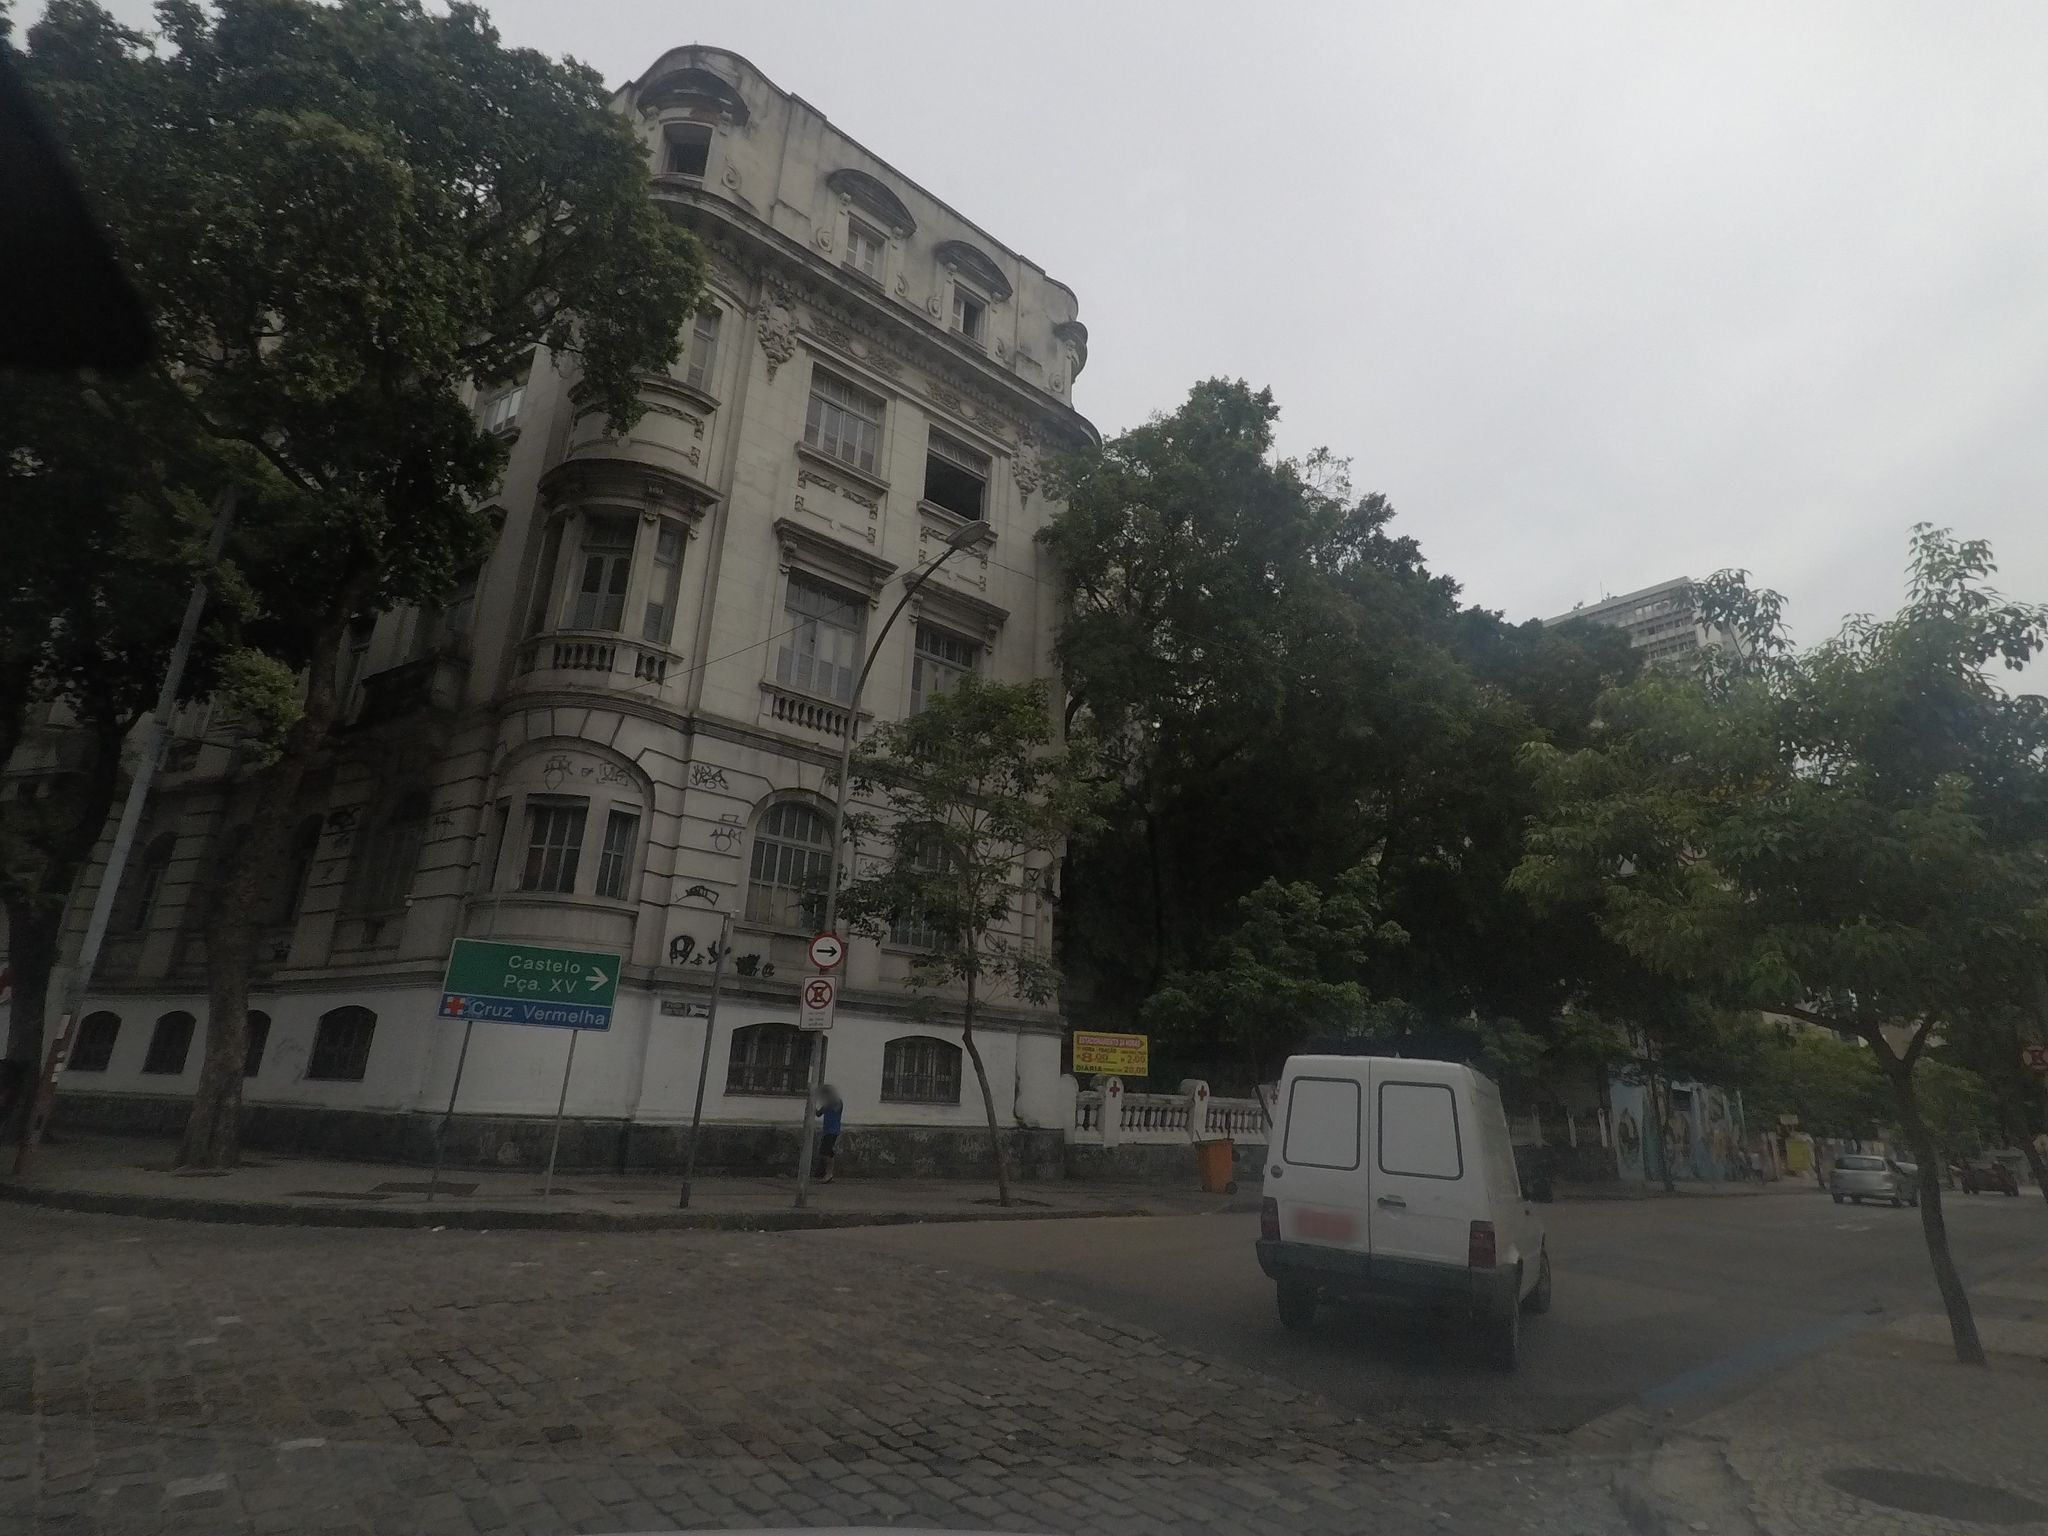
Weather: cloudy
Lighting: day
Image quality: good
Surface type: walking surface
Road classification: secondary
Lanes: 3
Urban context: urban centre
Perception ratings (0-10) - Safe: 5.86, Lively: 7.74, Beautiful: 7.84, Boring: 3.45, Depressing: 6.27, Wealthy: 8.15